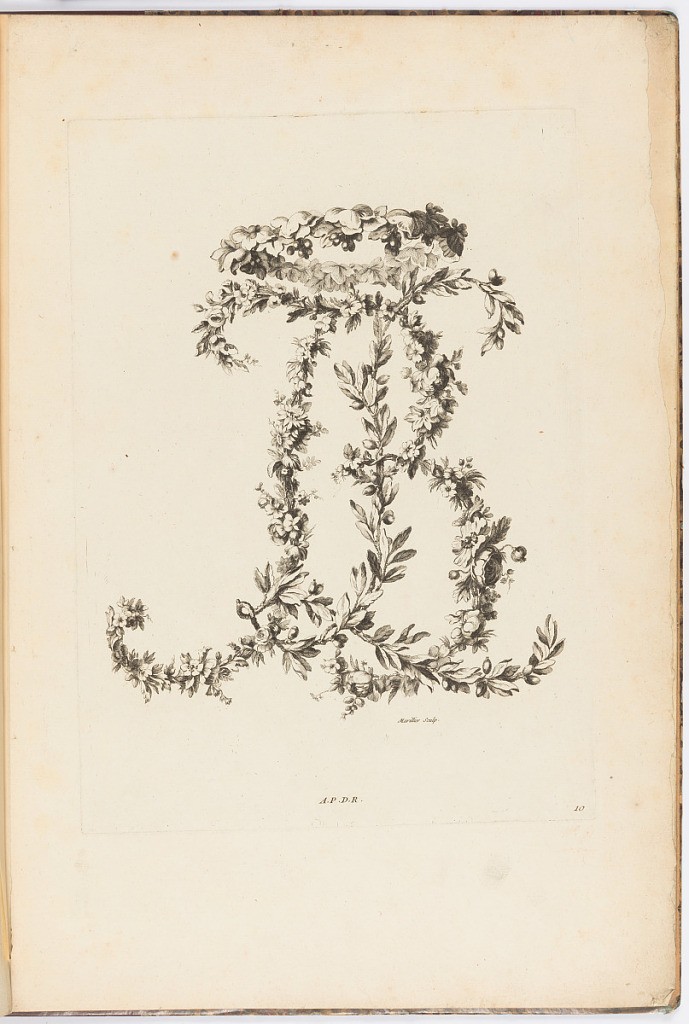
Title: Design for a Cipher (Interlaced Letters)
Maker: Charles-Germain de Saint-Aubin, French, 1721–1786
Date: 1766
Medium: Etching on paper
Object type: Print
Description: Design for the crowned letters B and possibly L, interlaced and comprised of branches of leaves and flowers. The plate is signed and numbered.